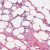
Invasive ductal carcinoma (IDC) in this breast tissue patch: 0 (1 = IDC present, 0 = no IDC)